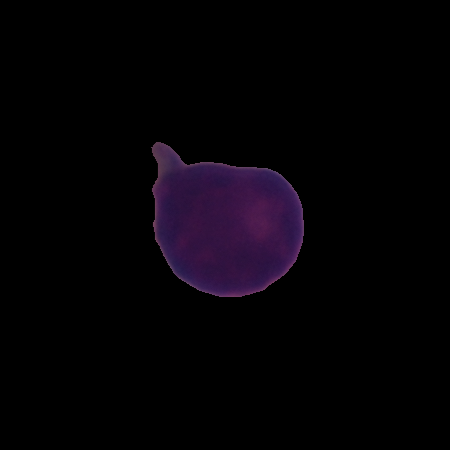
Label: healthy